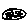
Label: moon